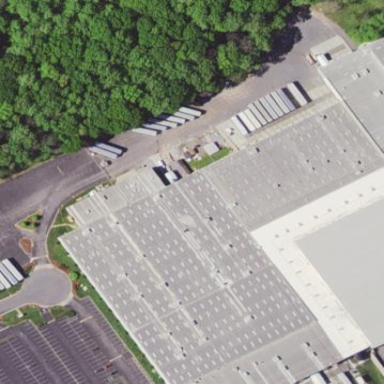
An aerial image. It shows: Warehouse section of building.